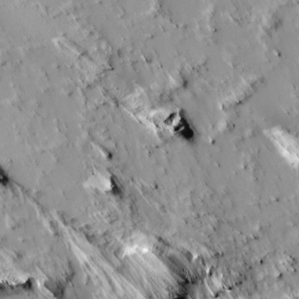
Label: non_frost